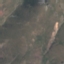
Land use / land cover: HerbaceousVegetation